The trace is the raw vibration amplitude of a rotating bearing as a function of time. Classify the bearing condition as one of: normal, inner_race, outer_race, ball.
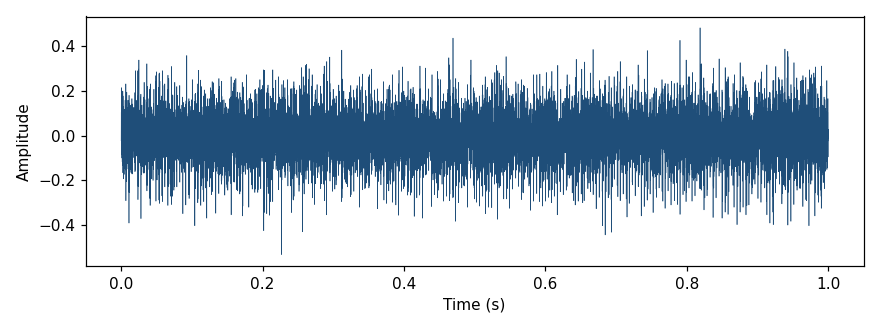
Answer: outer_race